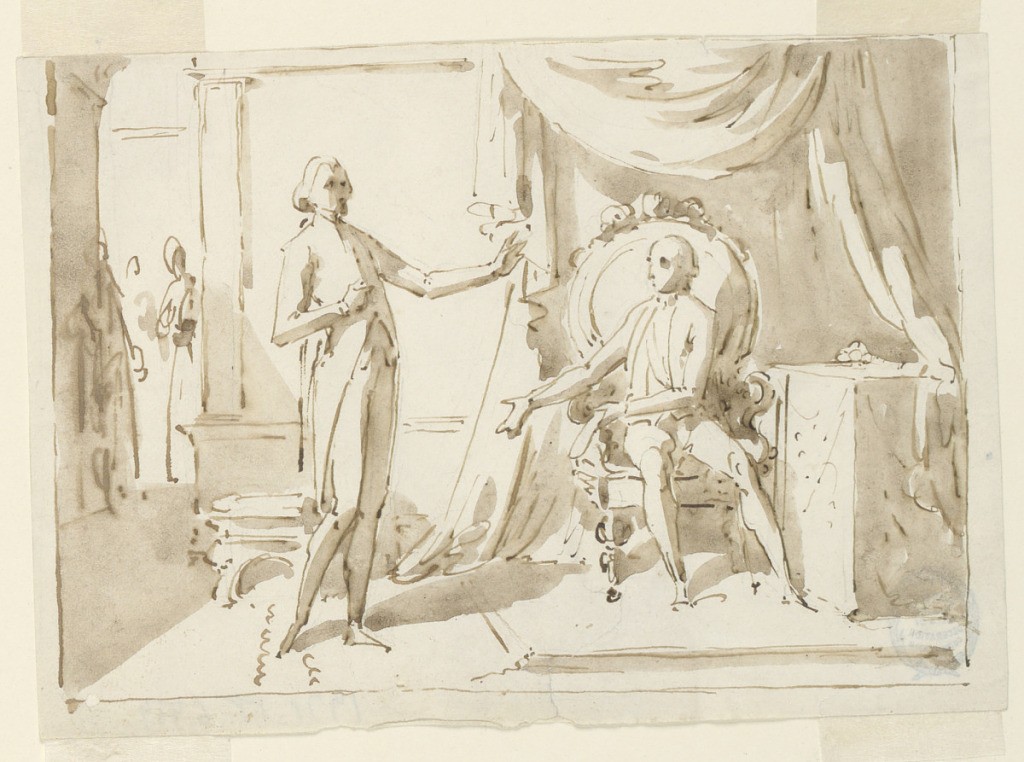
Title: An Audience
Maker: Domenico Mondo, Italian, 1723 - 1806
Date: ca. 1740–1806
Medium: Pen and brown ink, brush and brown wash over black chalk on paper
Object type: Drawing
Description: Two figures in foreground and several in the background. The figure at right sits in a chair with a circular back; he looks and gestures at his companion. The other stands with his right hand pulled to his body and his left extended toward the seated figure.